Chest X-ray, AP view. Patient: 62 years old, sex M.
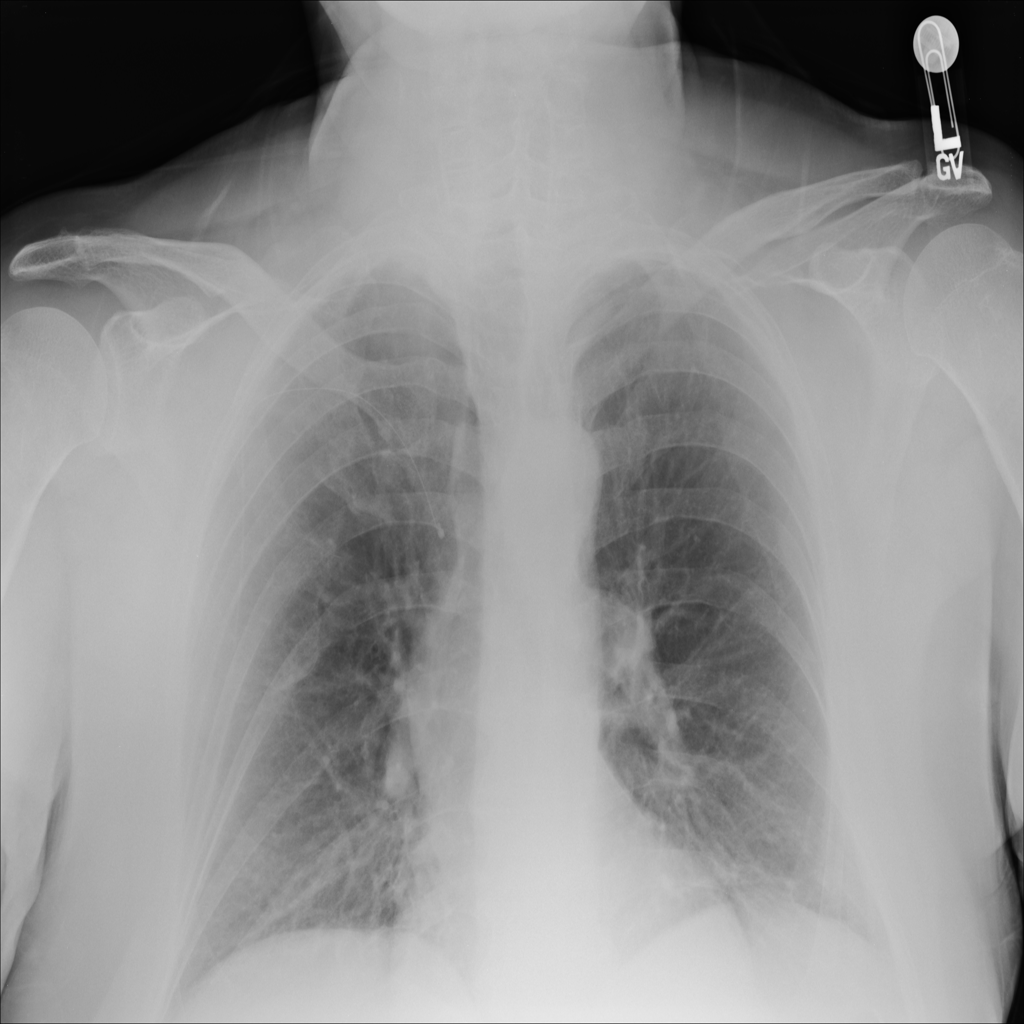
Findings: No Finding